Question: My question is basically the same as <URL>, but applied to the Qt C++ framework.
I am implementing a popup window by inheriting QWidget with flags Qt::QPopup | Qt::QWindow. I would like this window to be moveable and resizeable, I'm currently achieving this by using the mouse events in the following code:
'''
void TextPopup::mousePressEvent(QMouseEvent* event)
{
offset = event->pos();
QWidget::mousePressEvent(event);
}
void TextPopup::mouseMoveEvent(QMouseEvent* event)
{
if(event->buttons() & Qt::LeftButton)
if(resizeMode) {
QPoint p = mapToGlobal(event->pos()) - geometry().topLeft();
resize(p.x(), p.y());
} else
move(mapToParent(event->pos() - offset));
else {
QPoint diff = geometry().bottomRight() - mapToGlobal(event->pos());
if(diff.x() <= 6 && diff.y() <= 6) {
if(!resizeMode) {
setCursor(Qt::SizeFDiagCursor);
resizeMode = true;
}
} else {
if(resizeMode) {
setCursor(Qt::SizeAllCursor);
resizeMode = false;
}
}
}
}
void TextPopup::mouseReleaseEvent(QMouseEvent* event)
{
offset = QPoint();
QWidget::mouseReleaseEvent(event);
}
'''
I have a few problems with this. For one, I'm guessing there's a better way to do it. And more importantly, I would like the resize symbol at the bottom right as in this image] (taken from the post mentioned above). Any suggestions for achieving this?

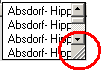
Answer: You can add the resize grip by calling QDialog's or QStatusBar's function <URL>.
For custom widgets the simplest way probably is to use <URL>.